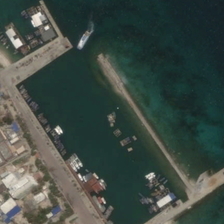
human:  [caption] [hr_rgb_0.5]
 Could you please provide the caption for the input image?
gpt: the water beside the port is black green .

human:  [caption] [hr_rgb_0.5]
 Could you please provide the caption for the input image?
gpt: some boats are in a port near some buildings .

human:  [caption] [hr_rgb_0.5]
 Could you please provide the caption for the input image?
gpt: the water beside the port is black green .

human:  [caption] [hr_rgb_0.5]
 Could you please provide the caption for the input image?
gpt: some boats are in a port near some buildings .

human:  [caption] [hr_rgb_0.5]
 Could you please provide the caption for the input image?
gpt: some boats are in a port near some buildings .